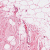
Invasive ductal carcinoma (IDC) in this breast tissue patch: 0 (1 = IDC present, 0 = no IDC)